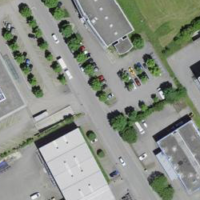
EUNIS habitat code: 54
Species observed at this site:
Lipandra polysperma